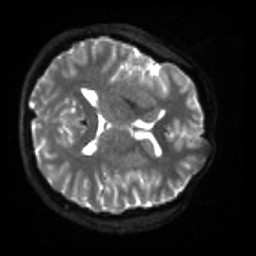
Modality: sbref
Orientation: axial
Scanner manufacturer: siemens
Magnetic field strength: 3 T
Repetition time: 4 s
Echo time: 0.0594 s